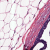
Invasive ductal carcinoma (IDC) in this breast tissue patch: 0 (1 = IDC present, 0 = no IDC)